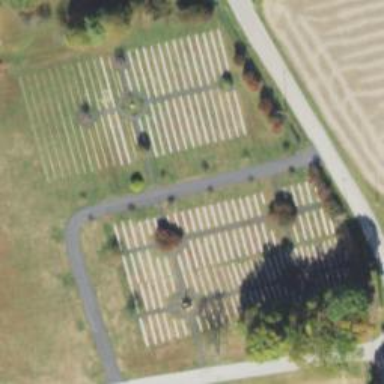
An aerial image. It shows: Cemetery.